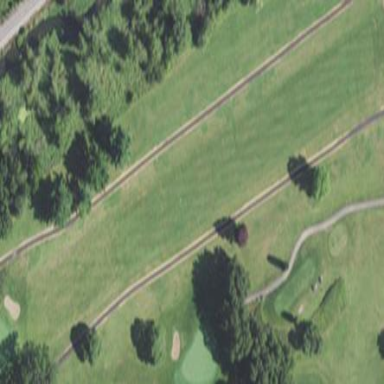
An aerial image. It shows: Golf fairway surrounded by grass.